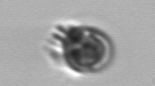
Label: Ciliophora